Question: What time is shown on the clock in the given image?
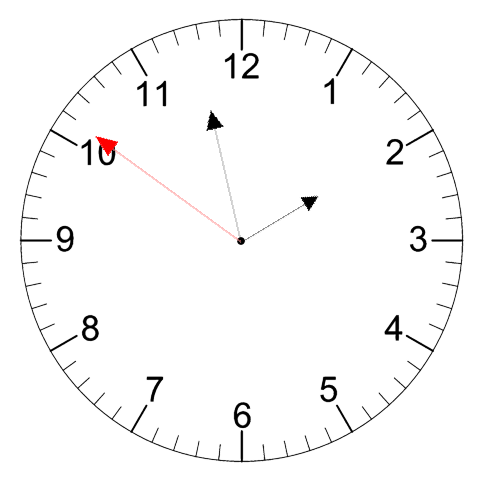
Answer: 01:57:51